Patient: sex F, age 60
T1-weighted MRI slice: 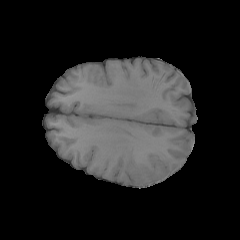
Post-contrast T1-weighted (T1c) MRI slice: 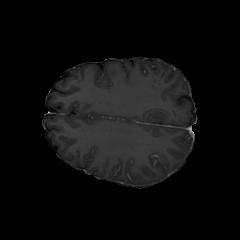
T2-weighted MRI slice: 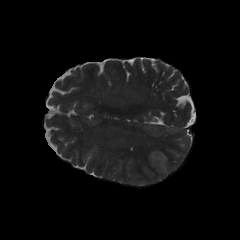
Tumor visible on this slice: yes
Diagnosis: Glioblastoma, IDH-wildtype
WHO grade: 4